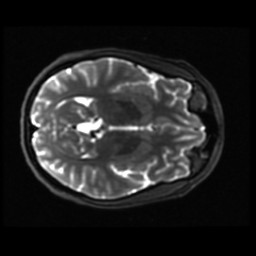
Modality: T2w
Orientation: axial
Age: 27
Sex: female
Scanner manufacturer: ge
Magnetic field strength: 3 T
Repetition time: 8.947 s
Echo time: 0.09798 s